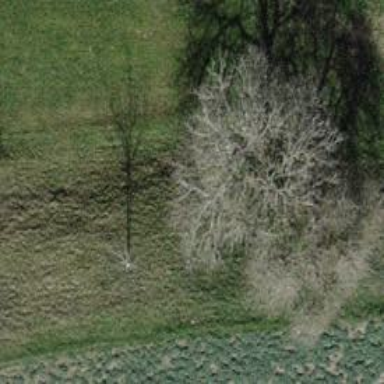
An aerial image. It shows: Deciduous tree with broadleaved leaves.